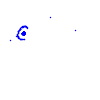
Particle: pion